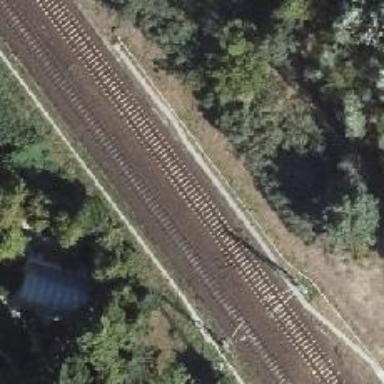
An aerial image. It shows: Railway with electrified contact lines.